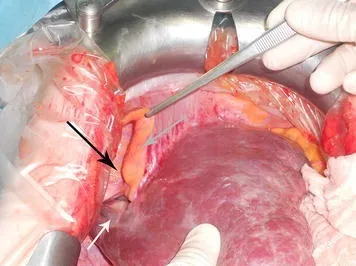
White arrow hepatic shunt, black arrow diaphragm, gray arrow round ligament.
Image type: medical_photograph (other_medical_photograph)